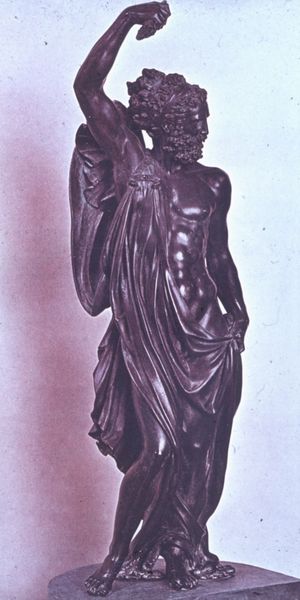
Titel: Jupiter
Künstler: Benvenuto Cellini
Institution: Florenz, Bargello
Schlagwörter: kopf, mann, nackt, braun, brust, tuch, bart, arm, bärtig, sockel, stein, gewand, pose, locken, skulptur, statue, muskeln, bronze, halbnackt, kontrapost, oberkörper, hälfte, hüfte, toga, griechisch, traube, spielbein, klassik, römisch, klassisch, gehobener arm, rechte hand erhoben, fallendes gewand